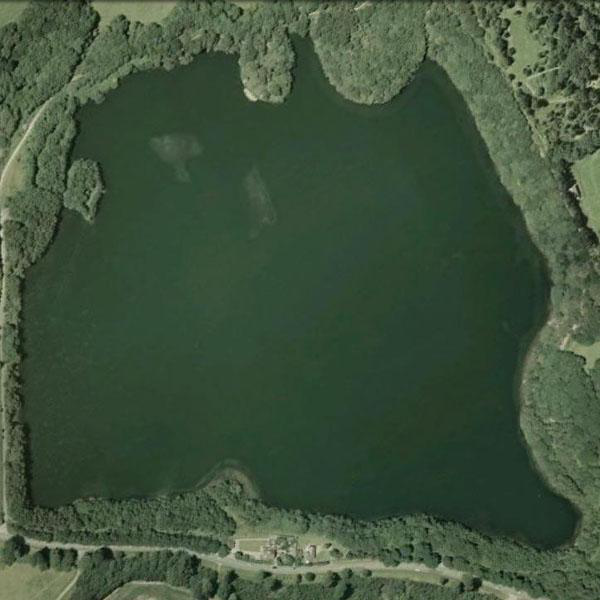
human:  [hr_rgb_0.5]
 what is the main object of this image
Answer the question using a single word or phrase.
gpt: pond